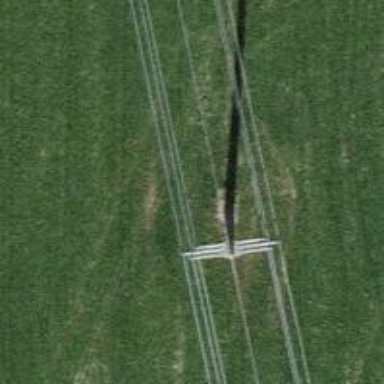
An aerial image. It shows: Concrete power pole.